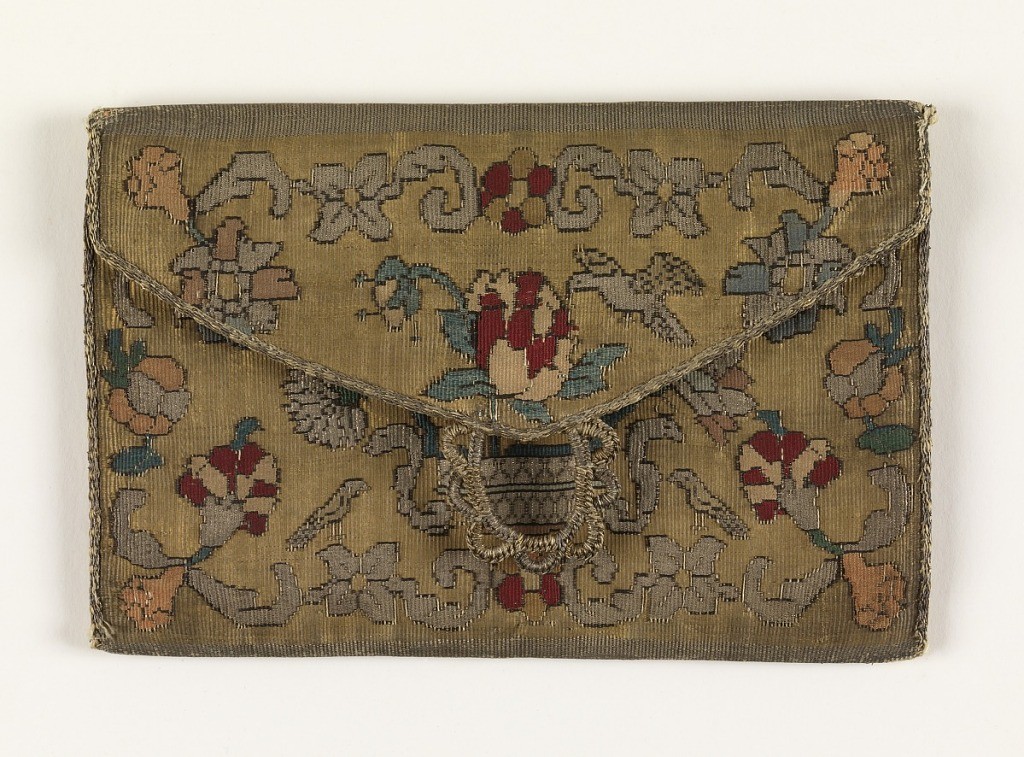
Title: Purse
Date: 1640–1700
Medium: silk, silver-wrapped silk, silver wire Technique: tapestry woven
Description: Folding flat pocketbook in an envelope shape with pattern of flowers in a vase. Large loop of gold cord to fasten flap. Edges bound with narrow metal braid and lined with pink silk.